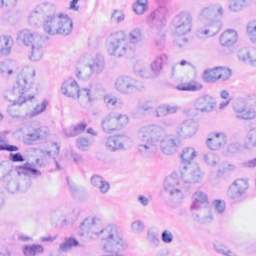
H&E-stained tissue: Breast